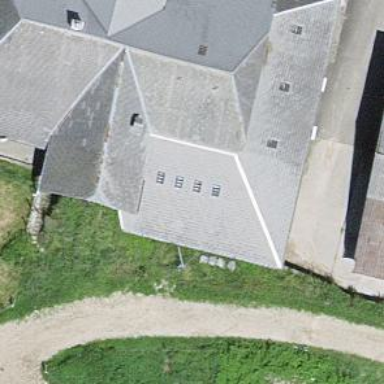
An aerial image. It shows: Farm building.